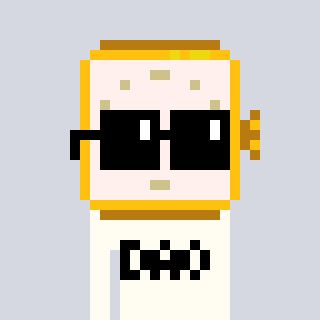
a pixel art character with square black sunglasses, a watch-shaped head and a grayscale-colored body on a cool background